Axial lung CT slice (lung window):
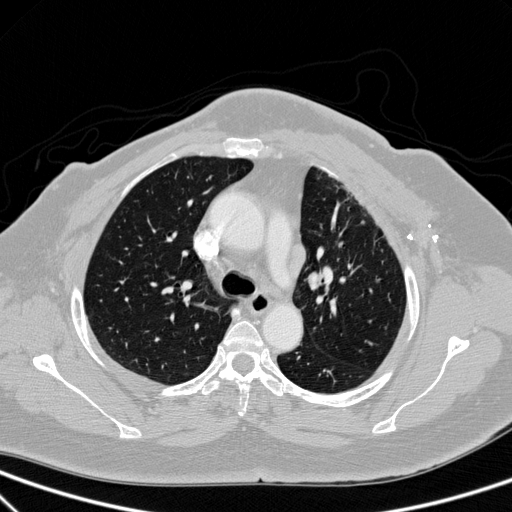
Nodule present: no